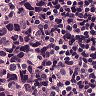
Metastatic tissue present: yes